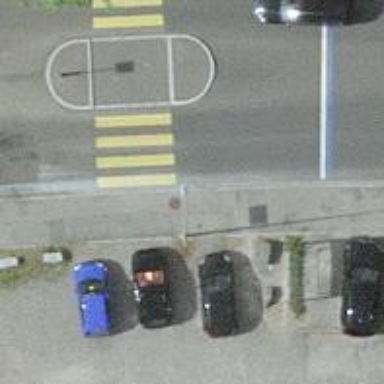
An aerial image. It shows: Kerb serving as barrier.